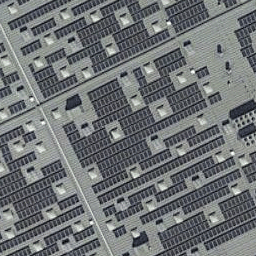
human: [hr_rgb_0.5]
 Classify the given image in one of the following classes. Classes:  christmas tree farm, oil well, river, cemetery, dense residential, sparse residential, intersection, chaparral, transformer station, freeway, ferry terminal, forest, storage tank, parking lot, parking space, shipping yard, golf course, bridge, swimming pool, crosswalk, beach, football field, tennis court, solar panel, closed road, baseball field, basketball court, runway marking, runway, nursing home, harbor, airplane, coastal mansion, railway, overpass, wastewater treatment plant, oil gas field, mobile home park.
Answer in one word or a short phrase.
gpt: solar panel